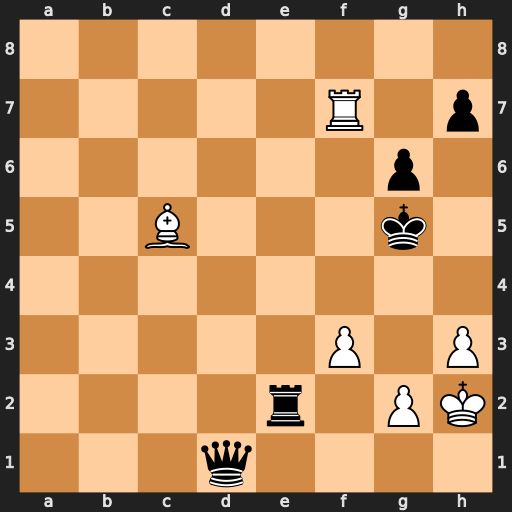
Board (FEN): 8/5R1p/6p1/2B3k1/8/5P1P/4r1PK/3q4
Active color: w
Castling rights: -
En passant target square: -
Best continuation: f4+ Kh6 Bf8+ Kh5 Rxh7#